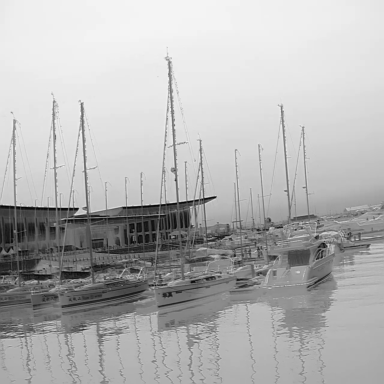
There are four sailboats in the infrared image.